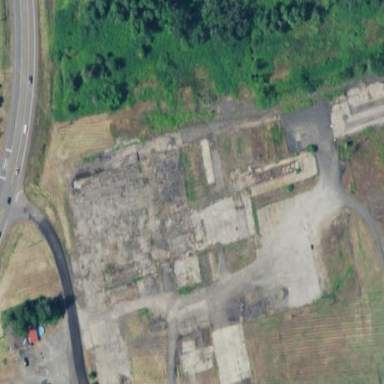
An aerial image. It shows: Historic factory.